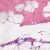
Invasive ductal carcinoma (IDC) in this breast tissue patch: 0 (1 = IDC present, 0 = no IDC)